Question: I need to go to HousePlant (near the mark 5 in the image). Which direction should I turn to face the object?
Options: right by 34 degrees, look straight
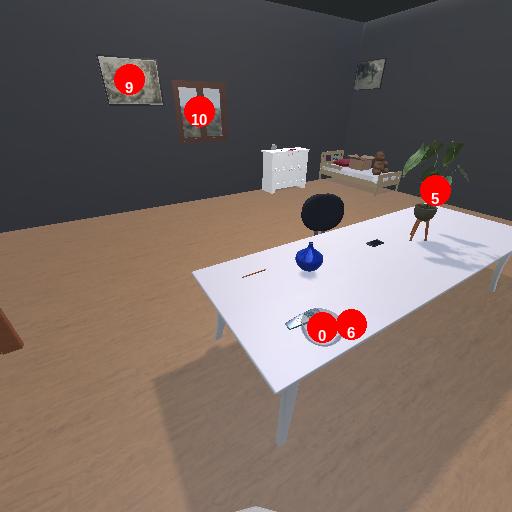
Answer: right by 34 degrees